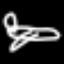
Label: airplane